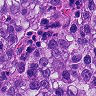
Metastatic tissue present: yes